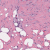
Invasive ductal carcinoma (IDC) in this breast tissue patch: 0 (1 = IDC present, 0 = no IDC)